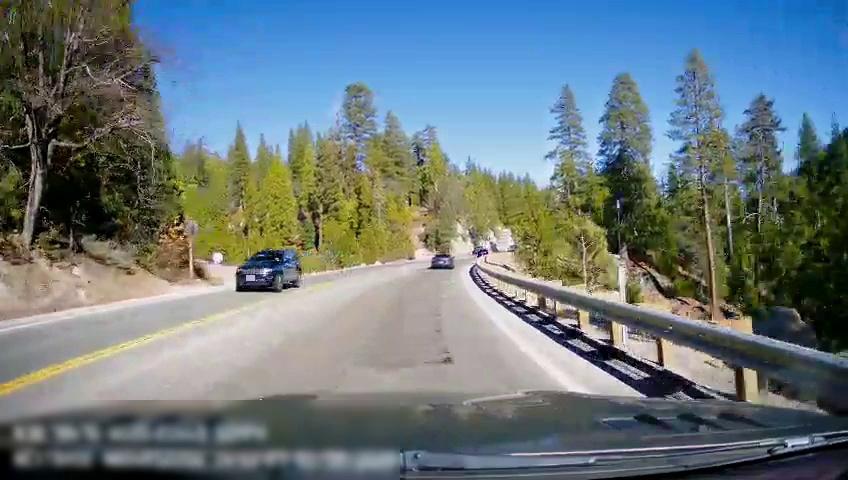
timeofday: Day
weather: Sunny
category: Drivable Space
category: Vehicles | SUV
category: Vehicles | Car
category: Vehicles | Car
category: Vehicles | Car
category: Lanes | Opposite Lane
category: Lanes | Current Lane
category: Lanes | Opposite Lane
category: Lanes | Current Lane